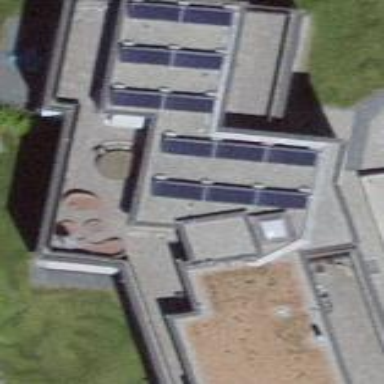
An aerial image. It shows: Building with flat roof.